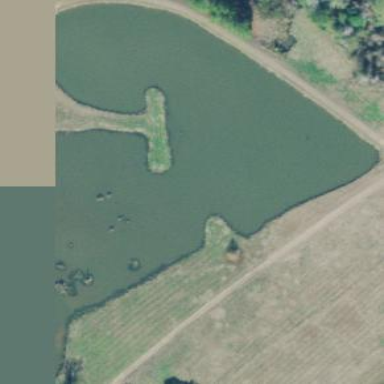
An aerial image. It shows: Pond with natural water.